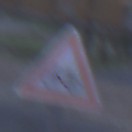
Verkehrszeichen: RadverkehrRechts
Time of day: SunriseSunset
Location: Outdoor (Urban)
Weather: Overcast
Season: NotSpecified
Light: Natural